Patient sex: F
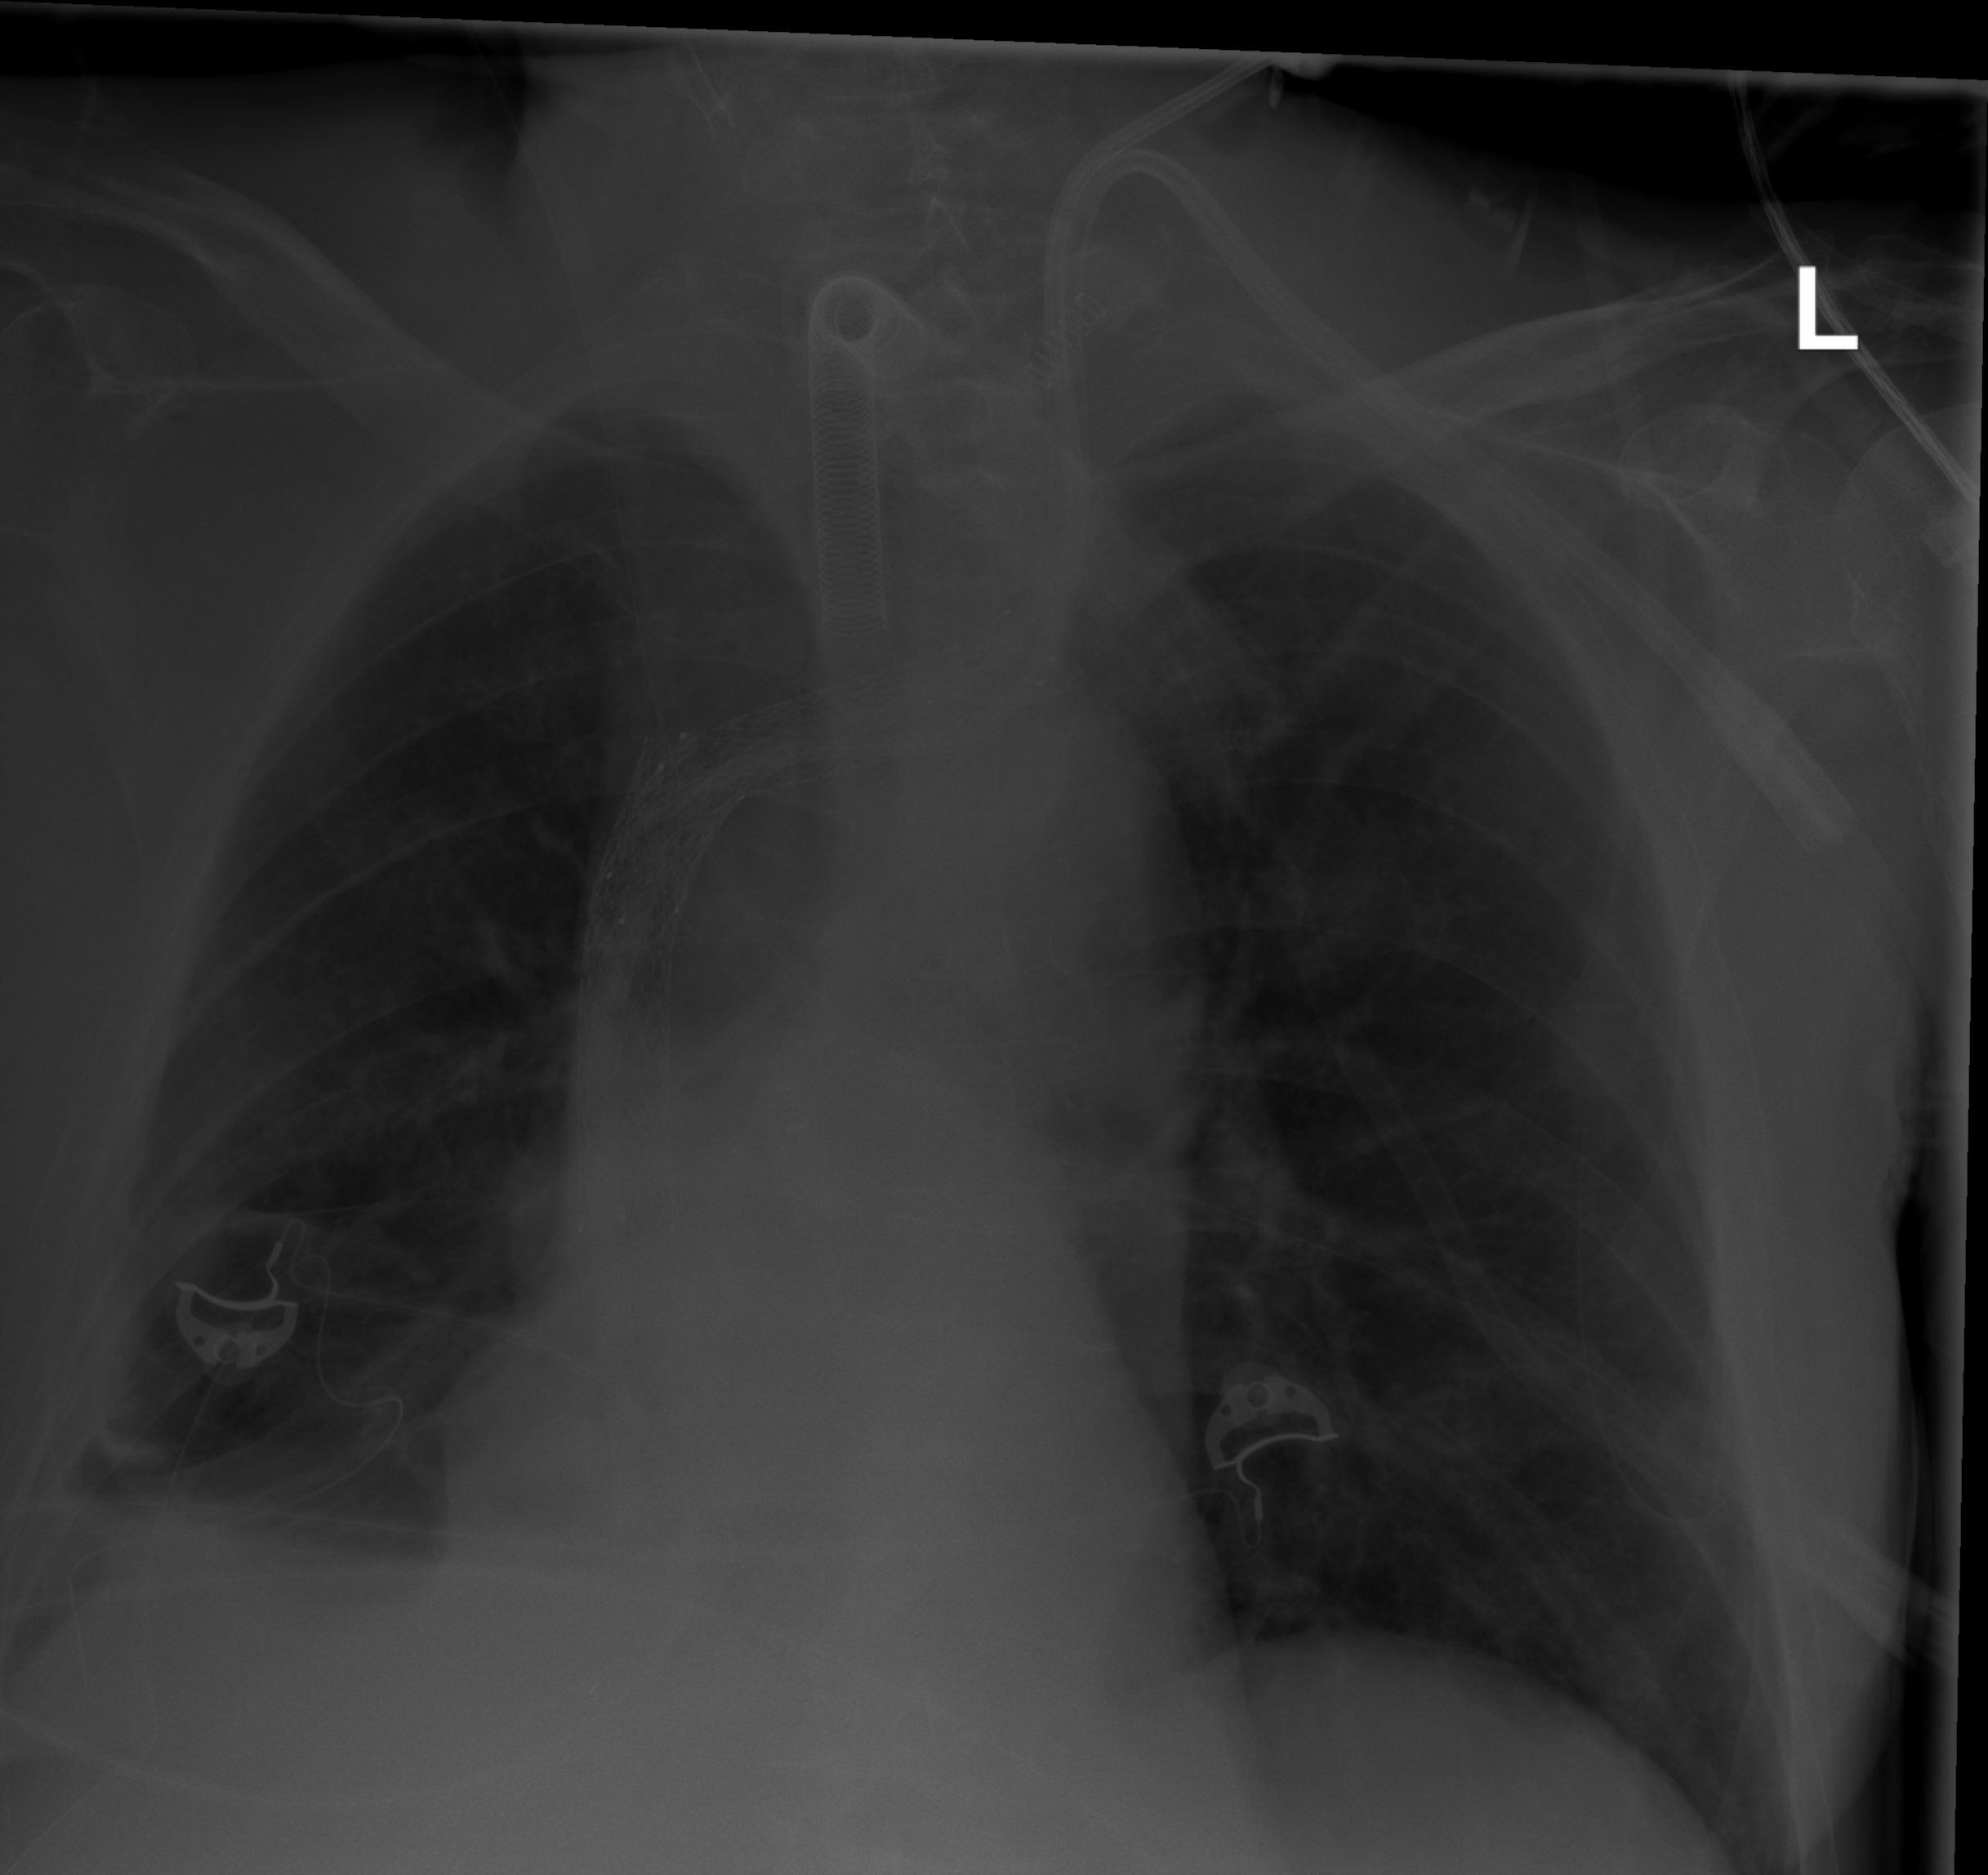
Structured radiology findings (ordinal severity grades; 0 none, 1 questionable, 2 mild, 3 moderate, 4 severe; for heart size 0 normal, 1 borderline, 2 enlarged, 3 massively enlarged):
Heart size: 0
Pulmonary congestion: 0
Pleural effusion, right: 2
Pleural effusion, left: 0
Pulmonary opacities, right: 0
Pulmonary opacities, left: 0
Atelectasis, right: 2
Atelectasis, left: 0